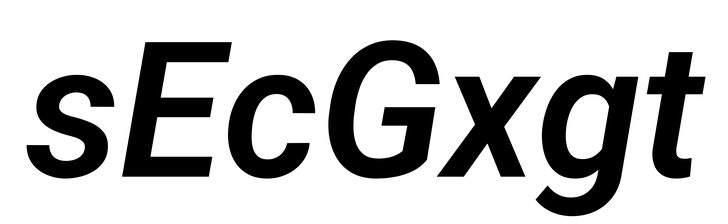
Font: Roboto-Italic_SemiBold_Italic